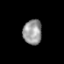
Tissue: prostate
Cell type: Fibroblasts
Senescence score: 0.7926
Nuclear area (px): 453
Mean DAPI intensity: 153.68